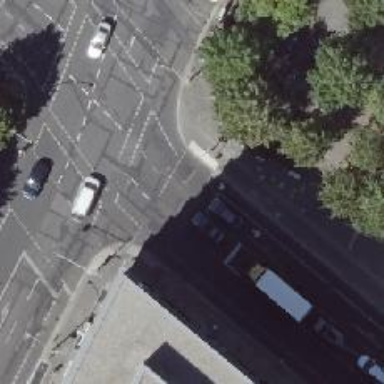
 and exclusive cycle lanes on both sides as well."